Question: It's not really complex. Basically, some data are stored as normal "Text" field but uses the built in Combo Box as Display Control. This is all fine and good except now when I try to export all the data in VBA, it's throwing an error everytime it reach that column because apparently it can't serialize the complex data type.
'''
Dim rs As DAO.Recordset
Set rs = CurrentDb.OpenRecordset("select * from my_table", dbOpenSnapshot)
msgbox rs(1)
'''
Here are the field property

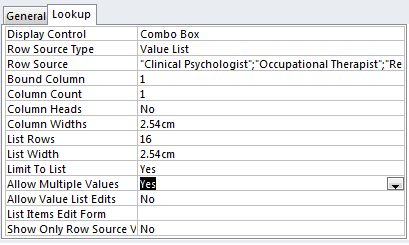
Answer: Try this article:
<URL>
> Multivalued fields are represented as Recordset objects in DAO. The
recordset for a field is a child of the recordset for the table that
contains the multivalued field...